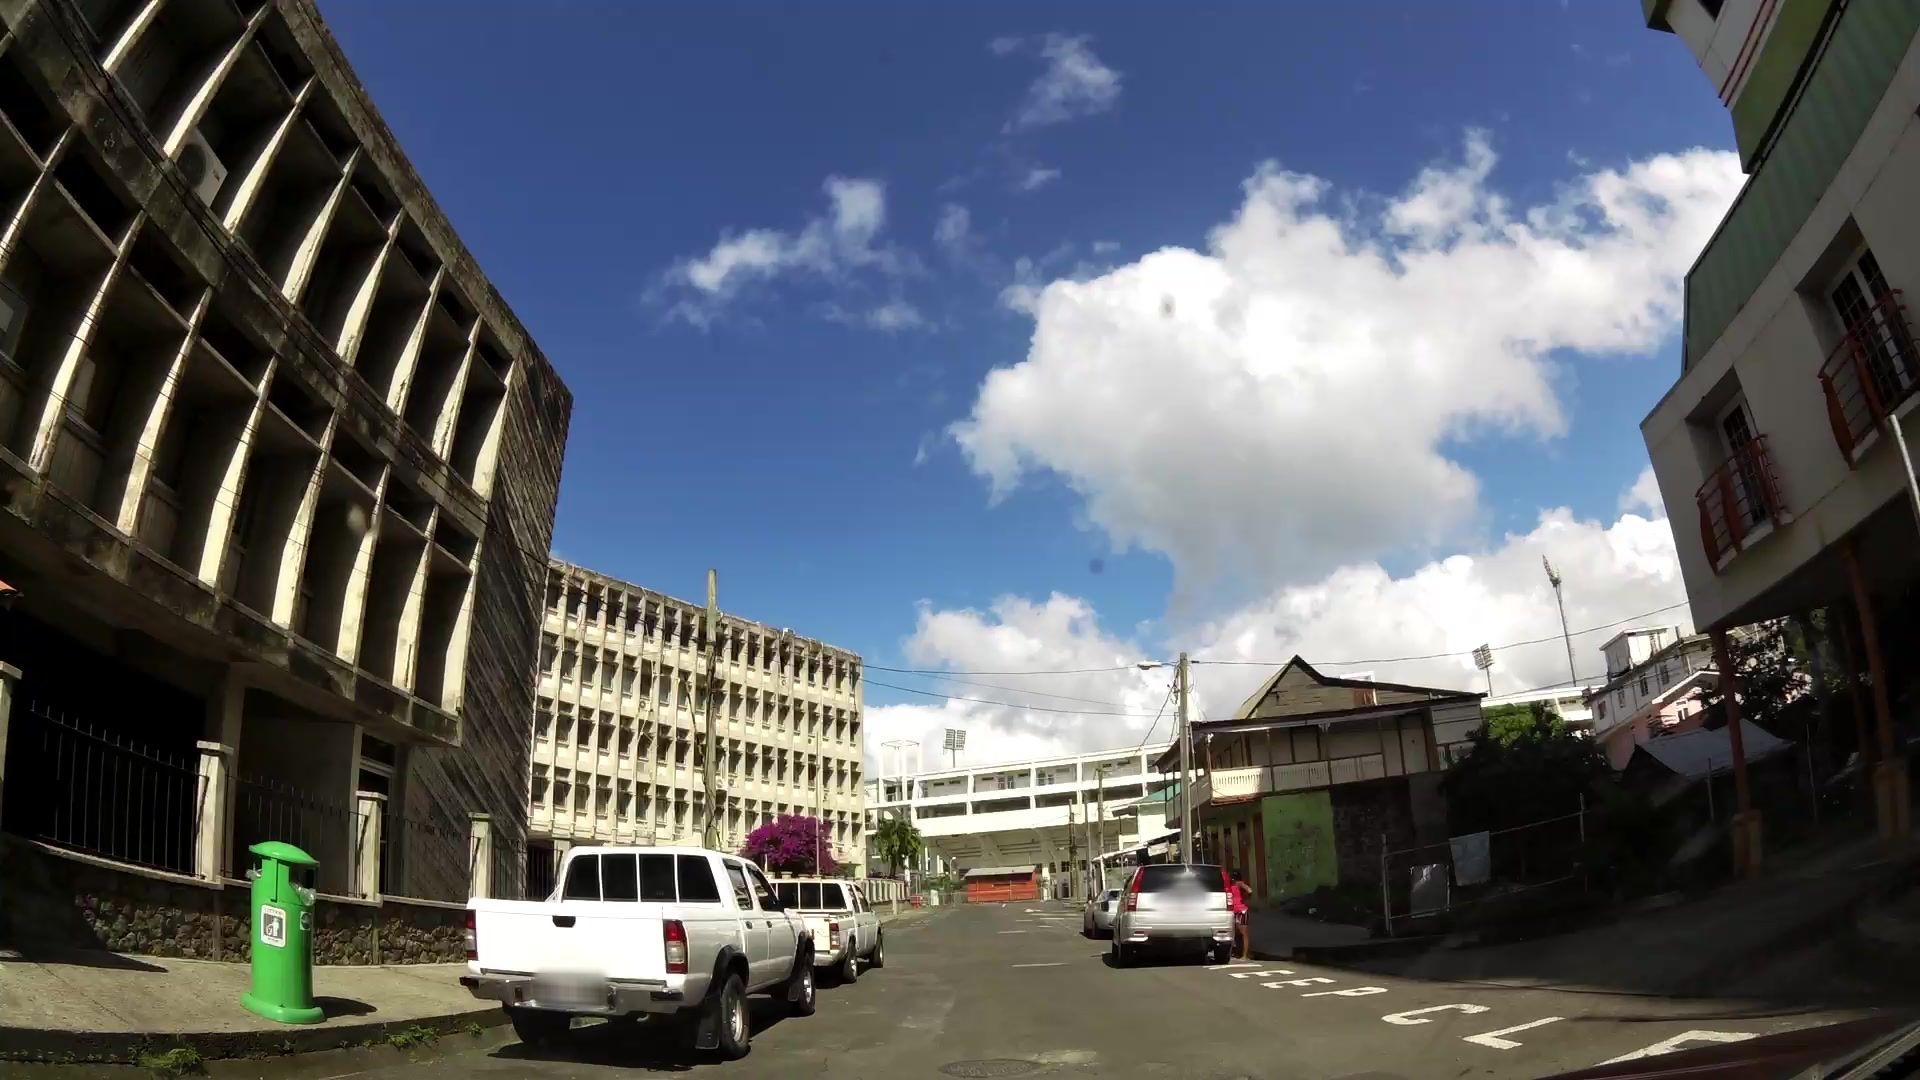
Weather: cloudy
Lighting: day
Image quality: good
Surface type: driving surface
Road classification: residential
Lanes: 1
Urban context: dense urban cluster
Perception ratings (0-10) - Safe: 2.28, Lively: 7.75, Beautiful: 3.05, Boring: 4.1, Depressing: 6.62, Wealthy: 8.48